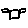
Label: triangle